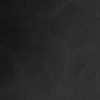
Label: dusty